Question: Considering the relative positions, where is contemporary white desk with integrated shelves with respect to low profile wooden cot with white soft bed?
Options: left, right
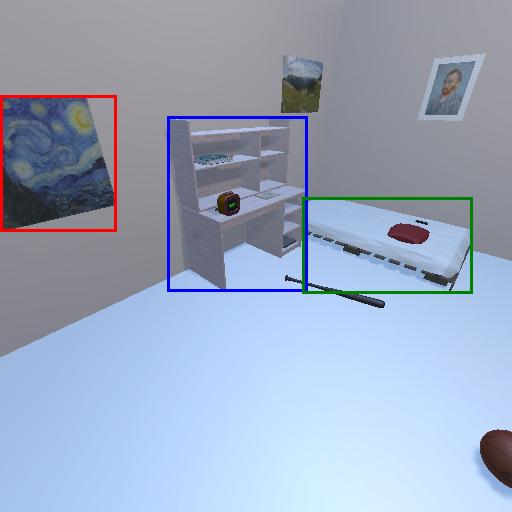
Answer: left